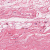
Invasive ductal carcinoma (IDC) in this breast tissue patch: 0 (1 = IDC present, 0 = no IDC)